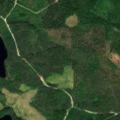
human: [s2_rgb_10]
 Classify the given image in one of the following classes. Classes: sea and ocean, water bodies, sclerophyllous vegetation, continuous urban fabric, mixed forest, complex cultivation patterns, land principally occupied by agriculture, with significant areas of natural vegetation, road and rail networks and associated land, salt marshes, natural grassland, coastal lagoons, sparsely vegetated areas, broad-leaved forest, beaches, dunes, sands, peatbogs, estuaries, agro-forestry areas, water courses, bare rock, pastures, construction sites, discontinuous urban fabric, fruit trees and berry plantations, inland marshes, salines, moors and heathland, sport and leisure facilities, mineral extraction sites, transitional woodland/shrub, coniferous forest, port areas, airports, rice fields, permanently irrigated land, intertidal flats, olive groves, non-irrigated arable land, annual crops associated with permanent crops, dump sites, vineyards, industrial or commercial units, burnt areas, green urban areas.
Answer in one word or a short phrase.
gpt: coniferous forest, mixed forest, transitional woodland/shrub, water bodies